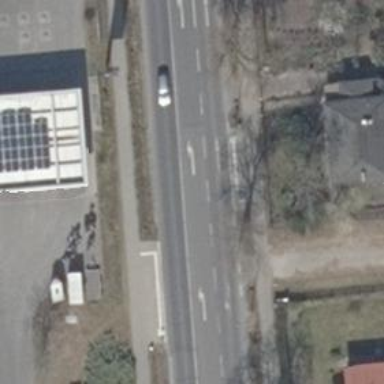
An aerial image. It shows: Public transport stop position.